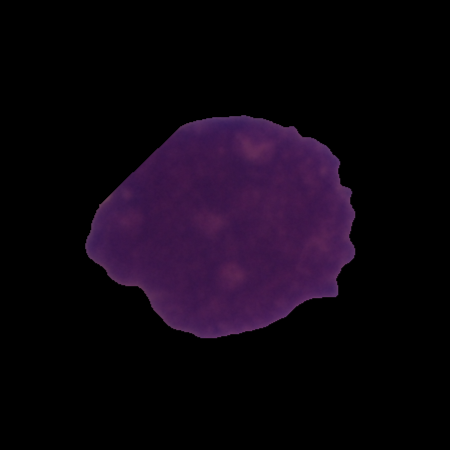
Label: cancer